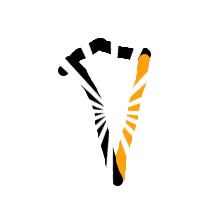
Shape: kite